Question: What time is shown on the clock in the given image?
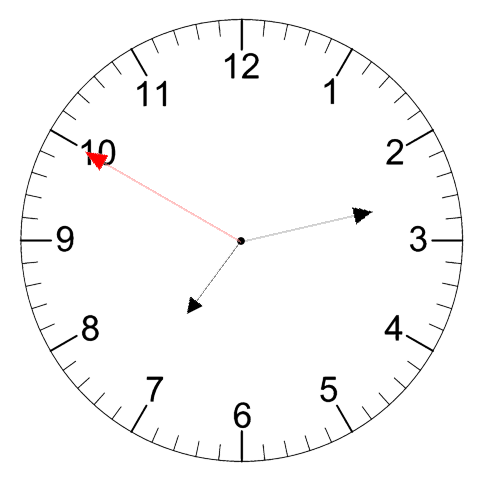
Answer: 07:12:50